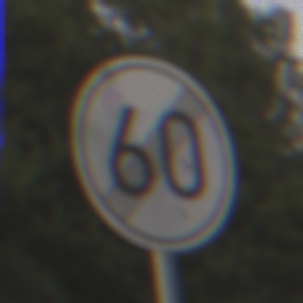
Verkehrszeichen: EndeGeschwindigkeit60
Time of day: SunriseSunset
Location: Outdoor (Nature)
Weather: Clear
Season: NotSpecified
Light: Natural